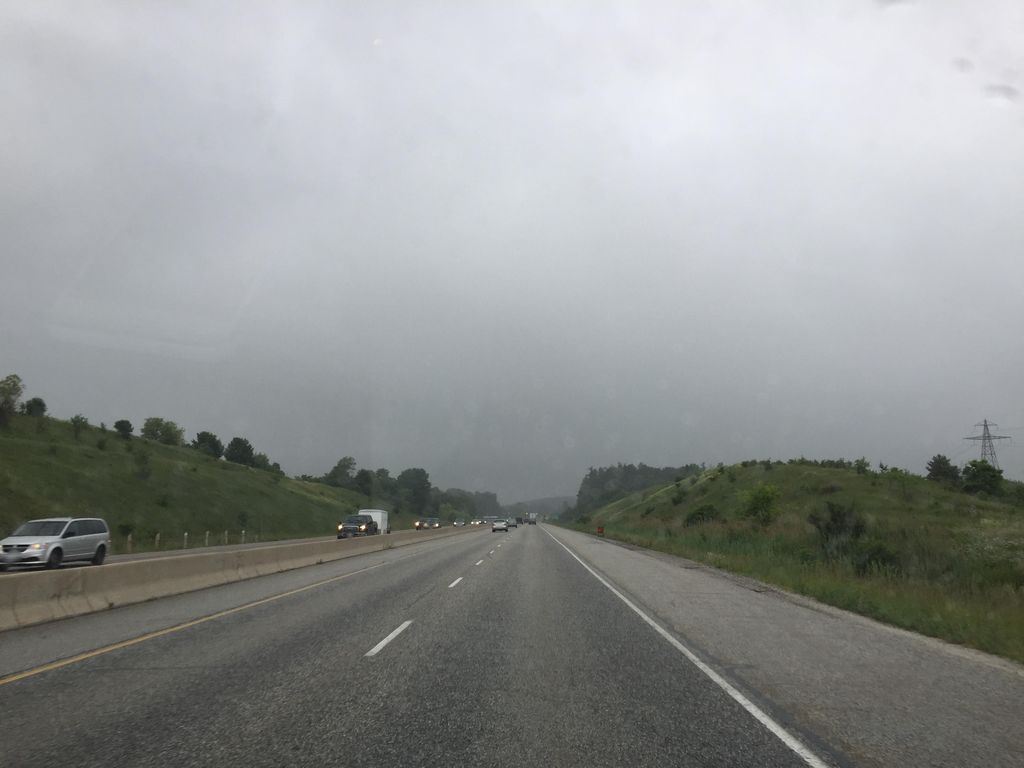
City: kitchener-waterloo